Field crop: maize
Growth stage: 2
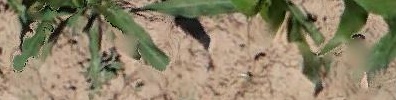
Species: maize